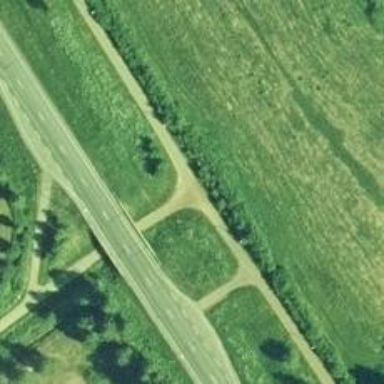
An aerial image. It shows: Cycleway.